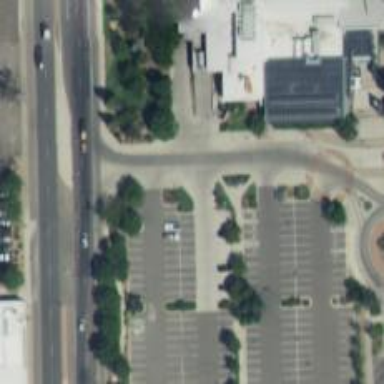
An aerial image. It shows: Parking space is available.